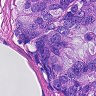
Metastatic tissue present: yes